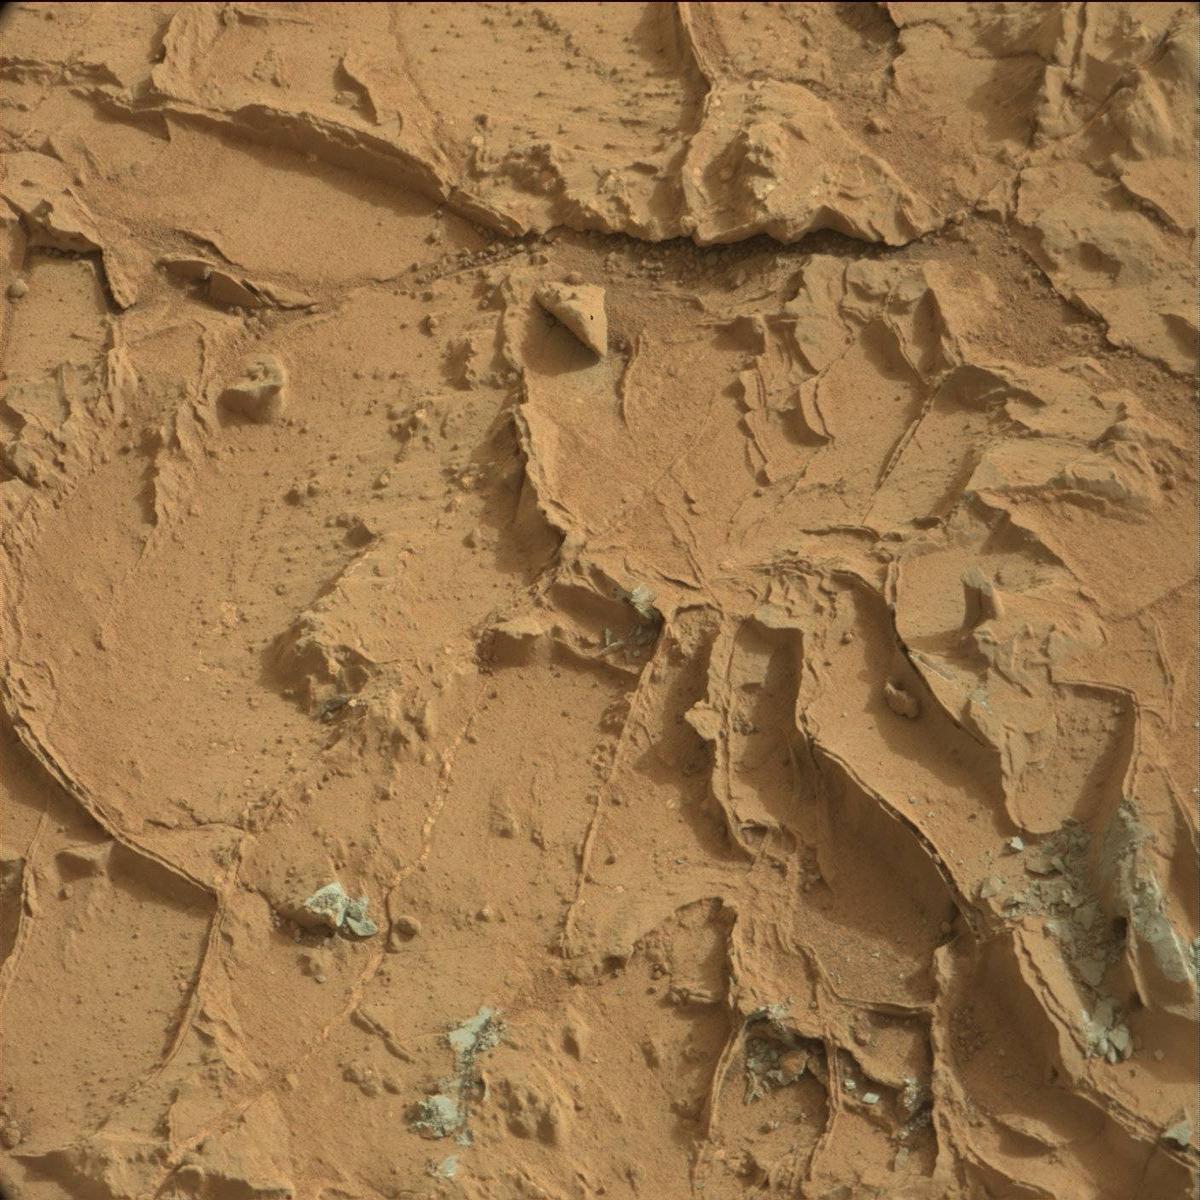
Terrain classes present: Bedrock, Hole, Rock, Sand / Soil